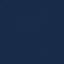
Land use / land cover: SeaLake